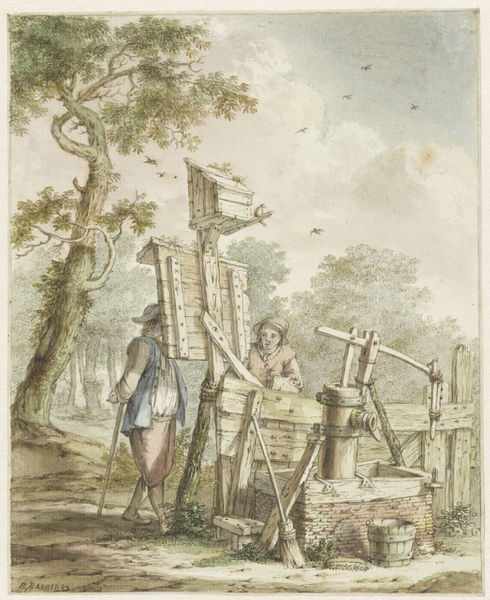
Titel: Landschap met twee mannen bij een aanplakbord bij een waterpomp
Künstler: Bartholomeus Barbiers
Standort: Amsterdam
Institution: Rijksmuseum
Schlagwörter: baum, blau, himmel, laub, mann, bäume, grün, landschaft, frau, holz, hut, männer, rot, zaun, hose, jacke, vögel, wald, bauern, brunnen, stock, gehstock, ausflug, hocker, besen, schild, wandern, stich, bürste, wanderer, eimer, coloriert, pumpe